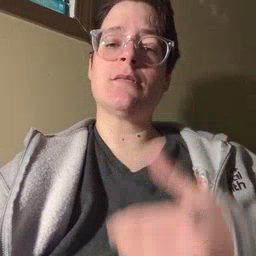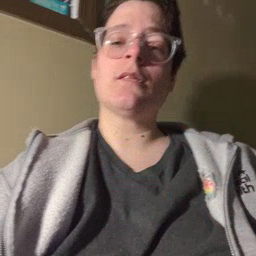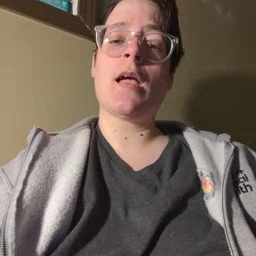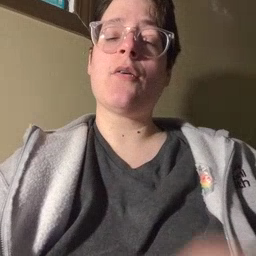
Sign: every